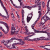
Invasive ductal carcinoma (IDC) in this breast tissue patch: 1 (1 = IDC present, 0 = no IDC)